Question: '''
<Button
android:id="@+id/btnSetDate"
android:layout_width="match_parent"
android:layout_height="wrap_content"
android:layout_centerVertical="true"
android:layout_weight="1.0"
android:text="Set Date" />
<Button
android:id="@+id/btnSetTime"
android:layout_width="match_parent"
android:layout_height="wrap_content"
android:layout_centerVertical="true"
android:layout_weight="1.0"
android:text="Set Time" />
'''
How to center two buttons like the image?

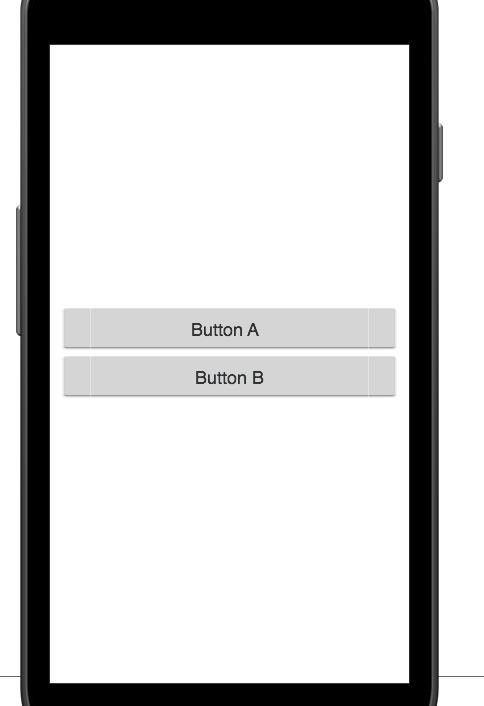
Answer: Its Simple! here we go...
'''
<?xml version="1.0" encoding="utf-8"?>
<RelativeLayout xmlns:android="http://schemas.android.com/apk/res/android"
android:layout_width="fill_parent"
android:layout_height="fill_parent" >
<LinearLayout
android:layout_width="match_parent"
android:layout_height="wrap_content"
android:layout_centerInParent="true"
android:orientation="vertical" >
<Button
android:id="@+id/btnSetDate"
android:layout_width="match_parent"
android:layout_height="wrap_content"
android:layout_centerVertical="true"
android:text="Set Date" />
<Button
android:id="@+id/btnSetTime"
android:layout_width="match_parent"
android:layout_height="wrap_content"
android:layout_centerVertical="true"
android:text="Set Time" />
</LinearLayout>
</RelativeLayout>
'''